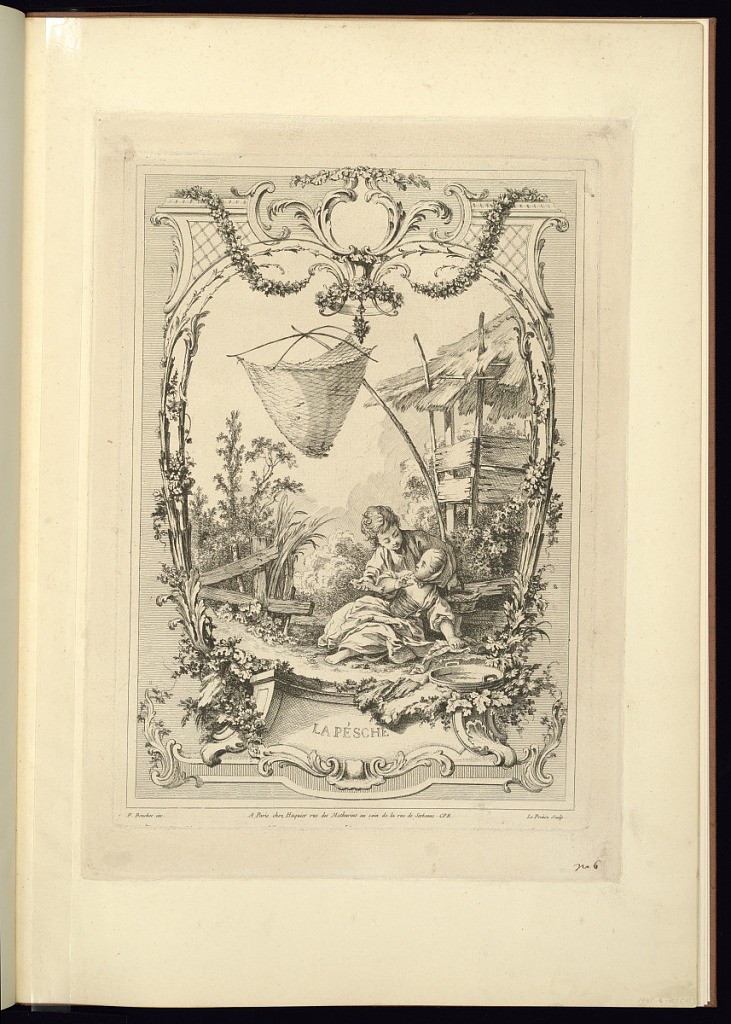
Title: La Pesche
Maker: François Boucher, French, 1703–1770
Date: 1749-1761
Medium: Etching and engraving on white laid paper
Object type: Bound print
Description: Scene of two young children, a boy and a girl. The young boy holds a fish up to the girl who pulls back. The setting is a rustic landscape framed by a rocaille border of scrolls and flowers. The plate is the pendant to "The Hunt" (1921-6-203-11).